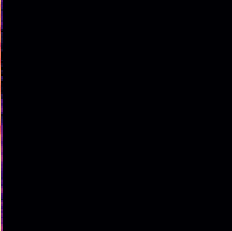
Sound class: Chainsaw